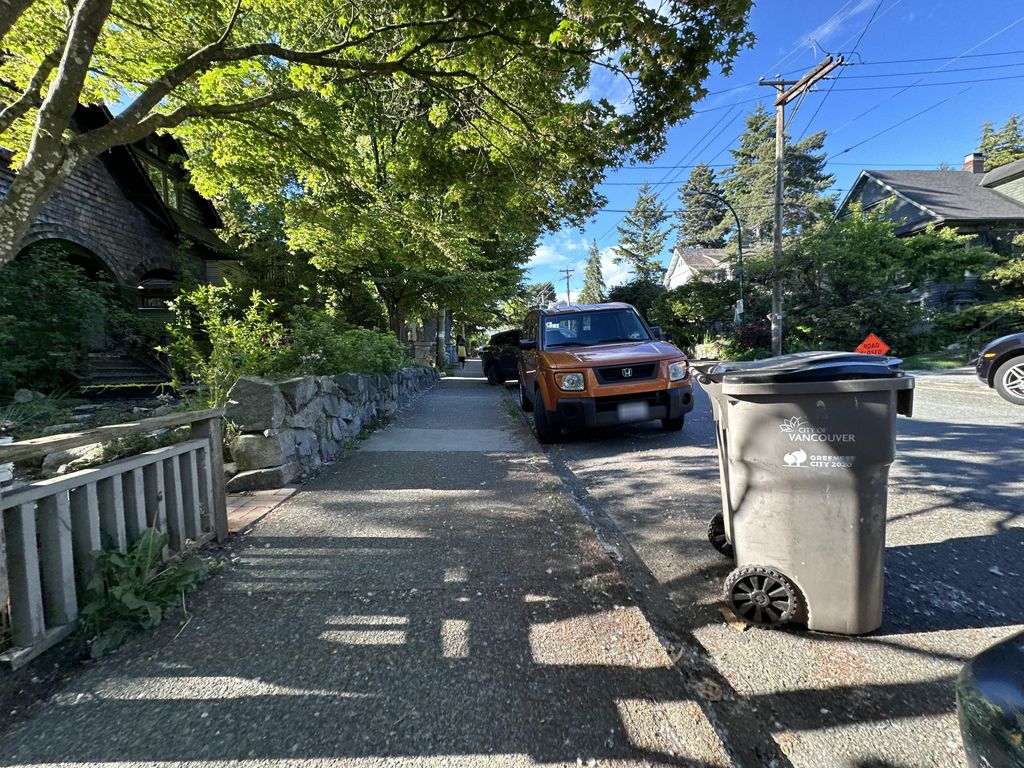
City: vancouver